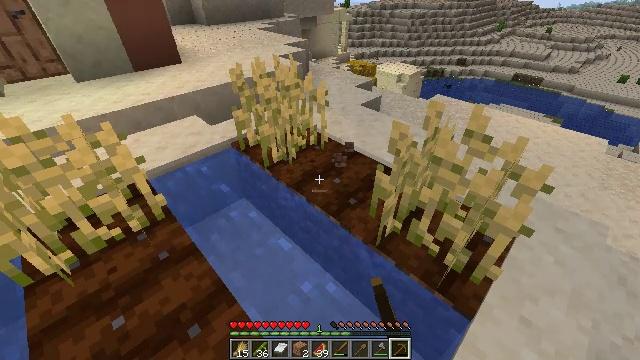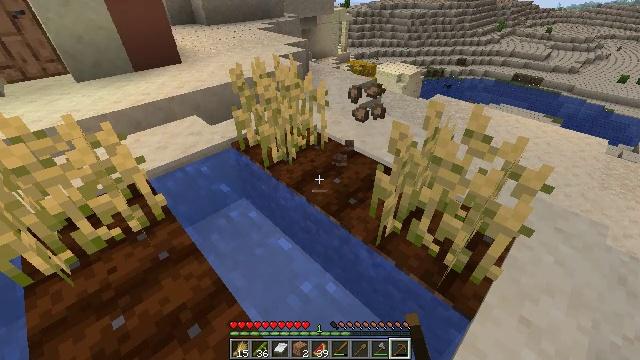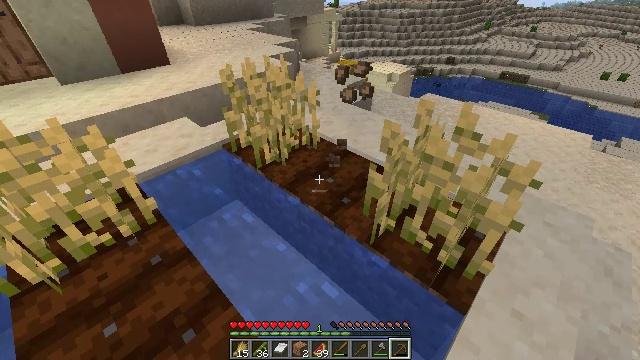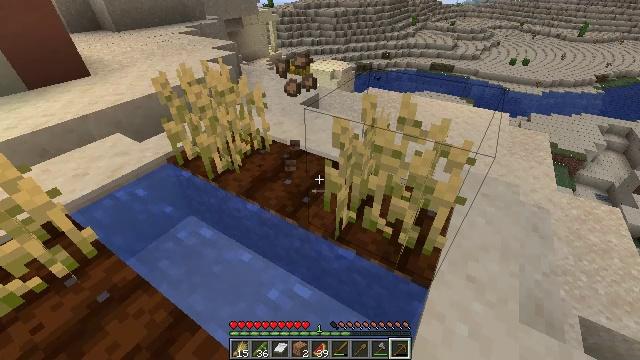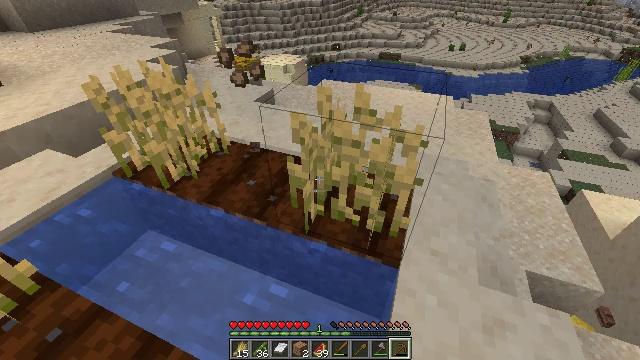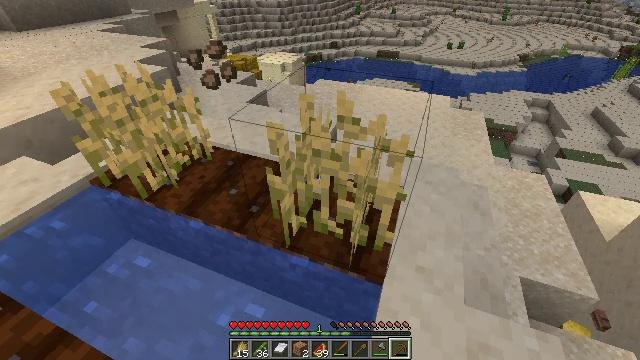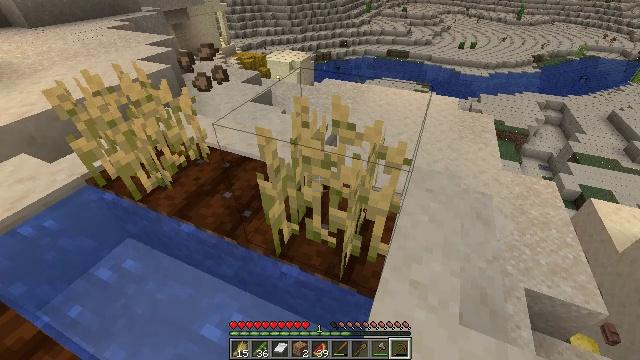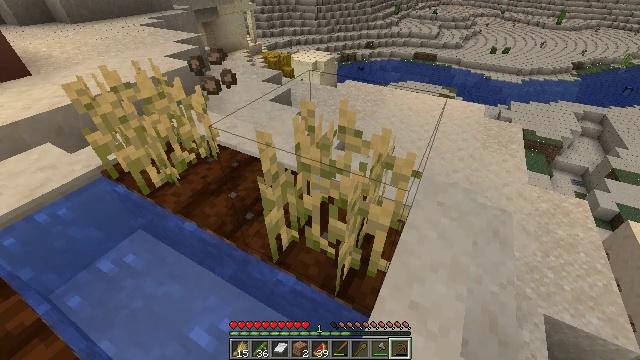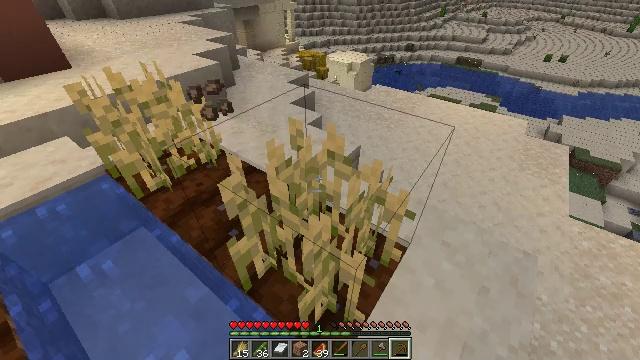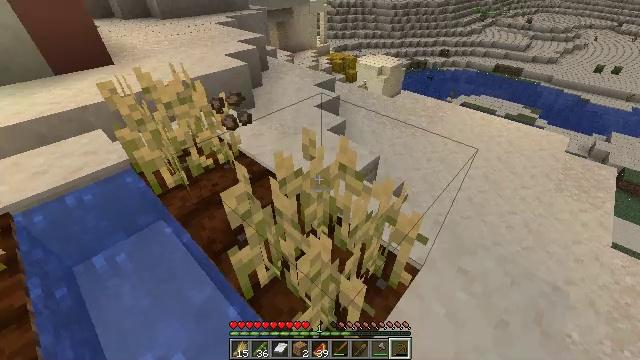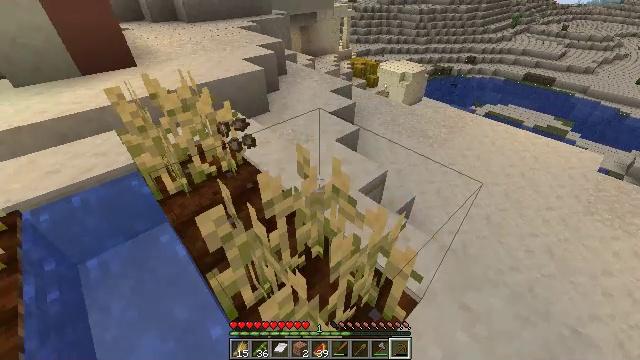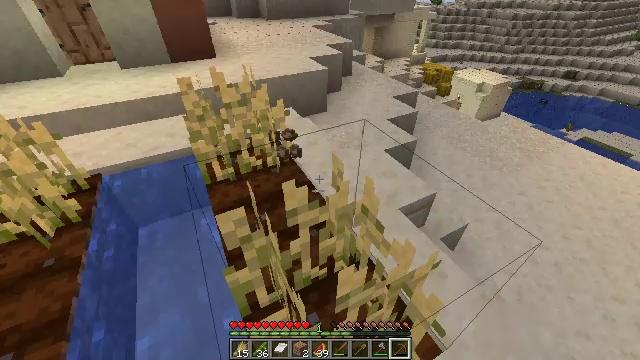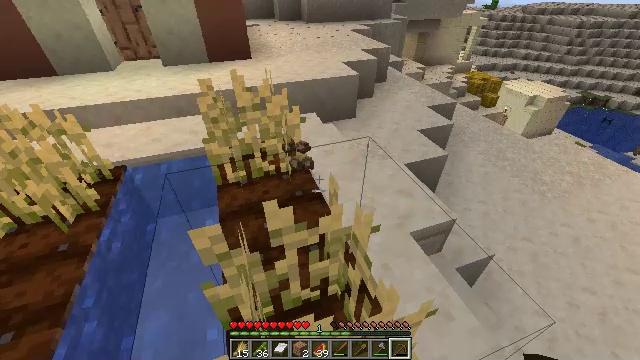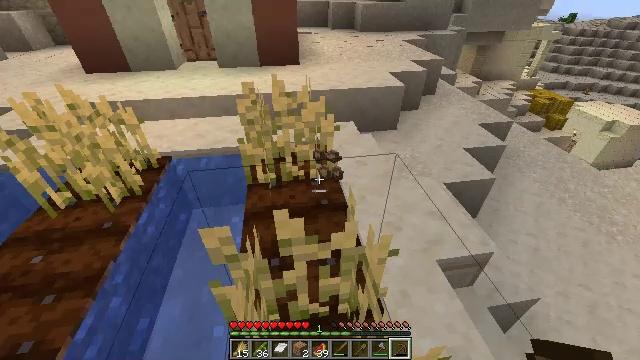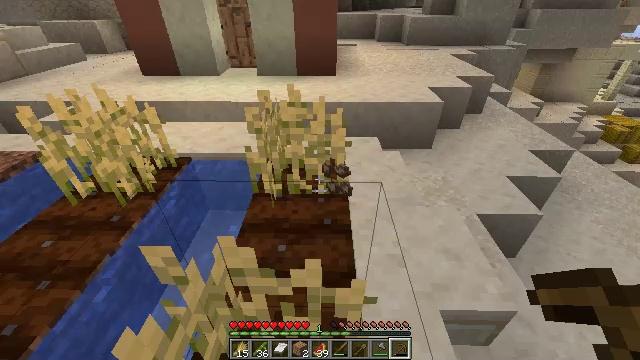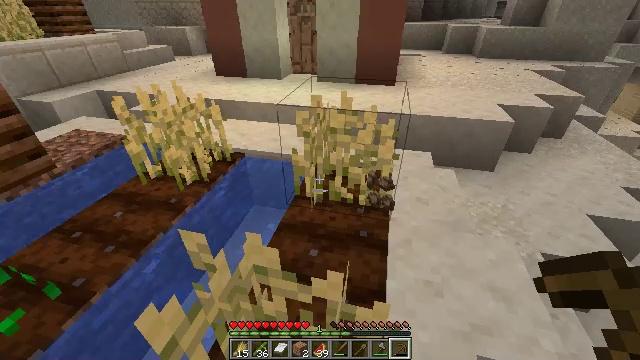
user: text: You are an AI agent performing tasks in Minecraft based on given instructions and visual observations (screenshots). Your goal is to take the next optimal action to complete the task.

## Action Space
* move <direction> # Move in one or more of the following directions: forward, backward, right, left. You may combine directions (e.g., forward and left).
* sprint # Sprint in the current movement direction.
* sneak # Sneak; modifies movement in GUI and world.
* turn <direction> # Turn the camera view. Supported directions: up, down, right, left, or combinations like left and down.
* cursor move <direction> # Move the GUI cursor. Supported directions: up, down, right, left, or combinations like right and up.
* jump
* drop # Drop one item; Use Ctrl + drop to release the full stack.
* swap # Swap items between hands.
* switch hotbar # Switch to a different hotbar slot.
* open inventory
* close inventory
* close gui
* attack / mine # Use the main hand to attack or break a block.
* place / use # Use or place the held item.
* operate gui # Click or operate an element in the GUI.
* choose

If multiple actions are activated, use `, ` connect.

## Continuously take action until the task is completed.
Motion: motion action
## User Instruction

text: Break the sandstone slab.
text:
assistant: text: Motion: no_op
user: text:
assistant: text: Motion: turn right
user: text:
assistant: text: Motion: turn right
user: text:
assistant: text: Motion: move forward and move right, turn right and down
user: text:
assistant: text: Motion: move forward and move right
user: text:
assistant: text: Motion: move forward and move right, turn left
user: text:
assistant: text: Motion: move forward and move right, turn left
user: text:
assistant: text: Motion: move forward and move right, turn left
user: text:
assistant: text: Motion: move forward and move right, turn left
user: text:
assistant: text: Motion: move forward and move right, turn left
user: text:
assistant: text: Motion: move forward and move right, turn left
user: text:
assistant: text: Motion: move forward and move right, turn left
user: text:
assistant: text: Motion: move forward and move right, turn left and up
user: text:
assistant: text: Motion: move forward and move right, turn left and up
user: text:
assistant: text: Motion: move forward and move right, turn left and up
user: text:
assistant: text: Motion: move forward, turn left and up
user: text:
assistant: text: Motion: move forward, turn left
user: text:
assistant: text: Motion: move forward
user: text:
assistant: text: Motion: move forward
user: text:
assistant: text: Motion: move forward, turn right
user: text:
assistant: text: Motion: move forward, turn right
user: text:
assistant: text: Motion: move forward, turn right and up
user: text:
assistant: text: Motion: move forward, sprint, turn right and up
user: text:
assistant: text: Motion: move forward, sprint, turn up
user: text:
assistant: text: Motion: move forward, sprint
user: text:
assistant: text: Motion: move forward, sprint, turn left
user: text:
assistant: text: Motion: move forward, turn left
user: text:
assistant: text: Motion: move forward, turn left
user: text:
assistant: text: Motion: move forward, turn left, jump
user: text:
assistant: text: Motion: move forward, jump